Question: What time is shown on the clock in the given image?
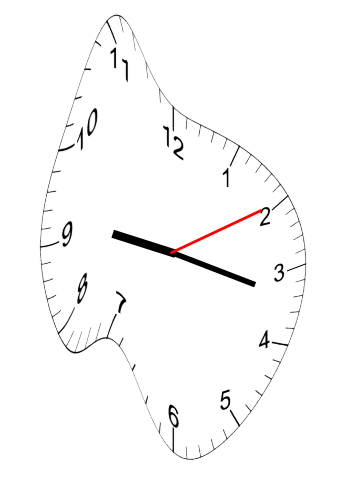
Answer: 09:17:10